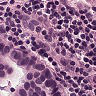
Metastatic tissue present: yes